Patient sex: M
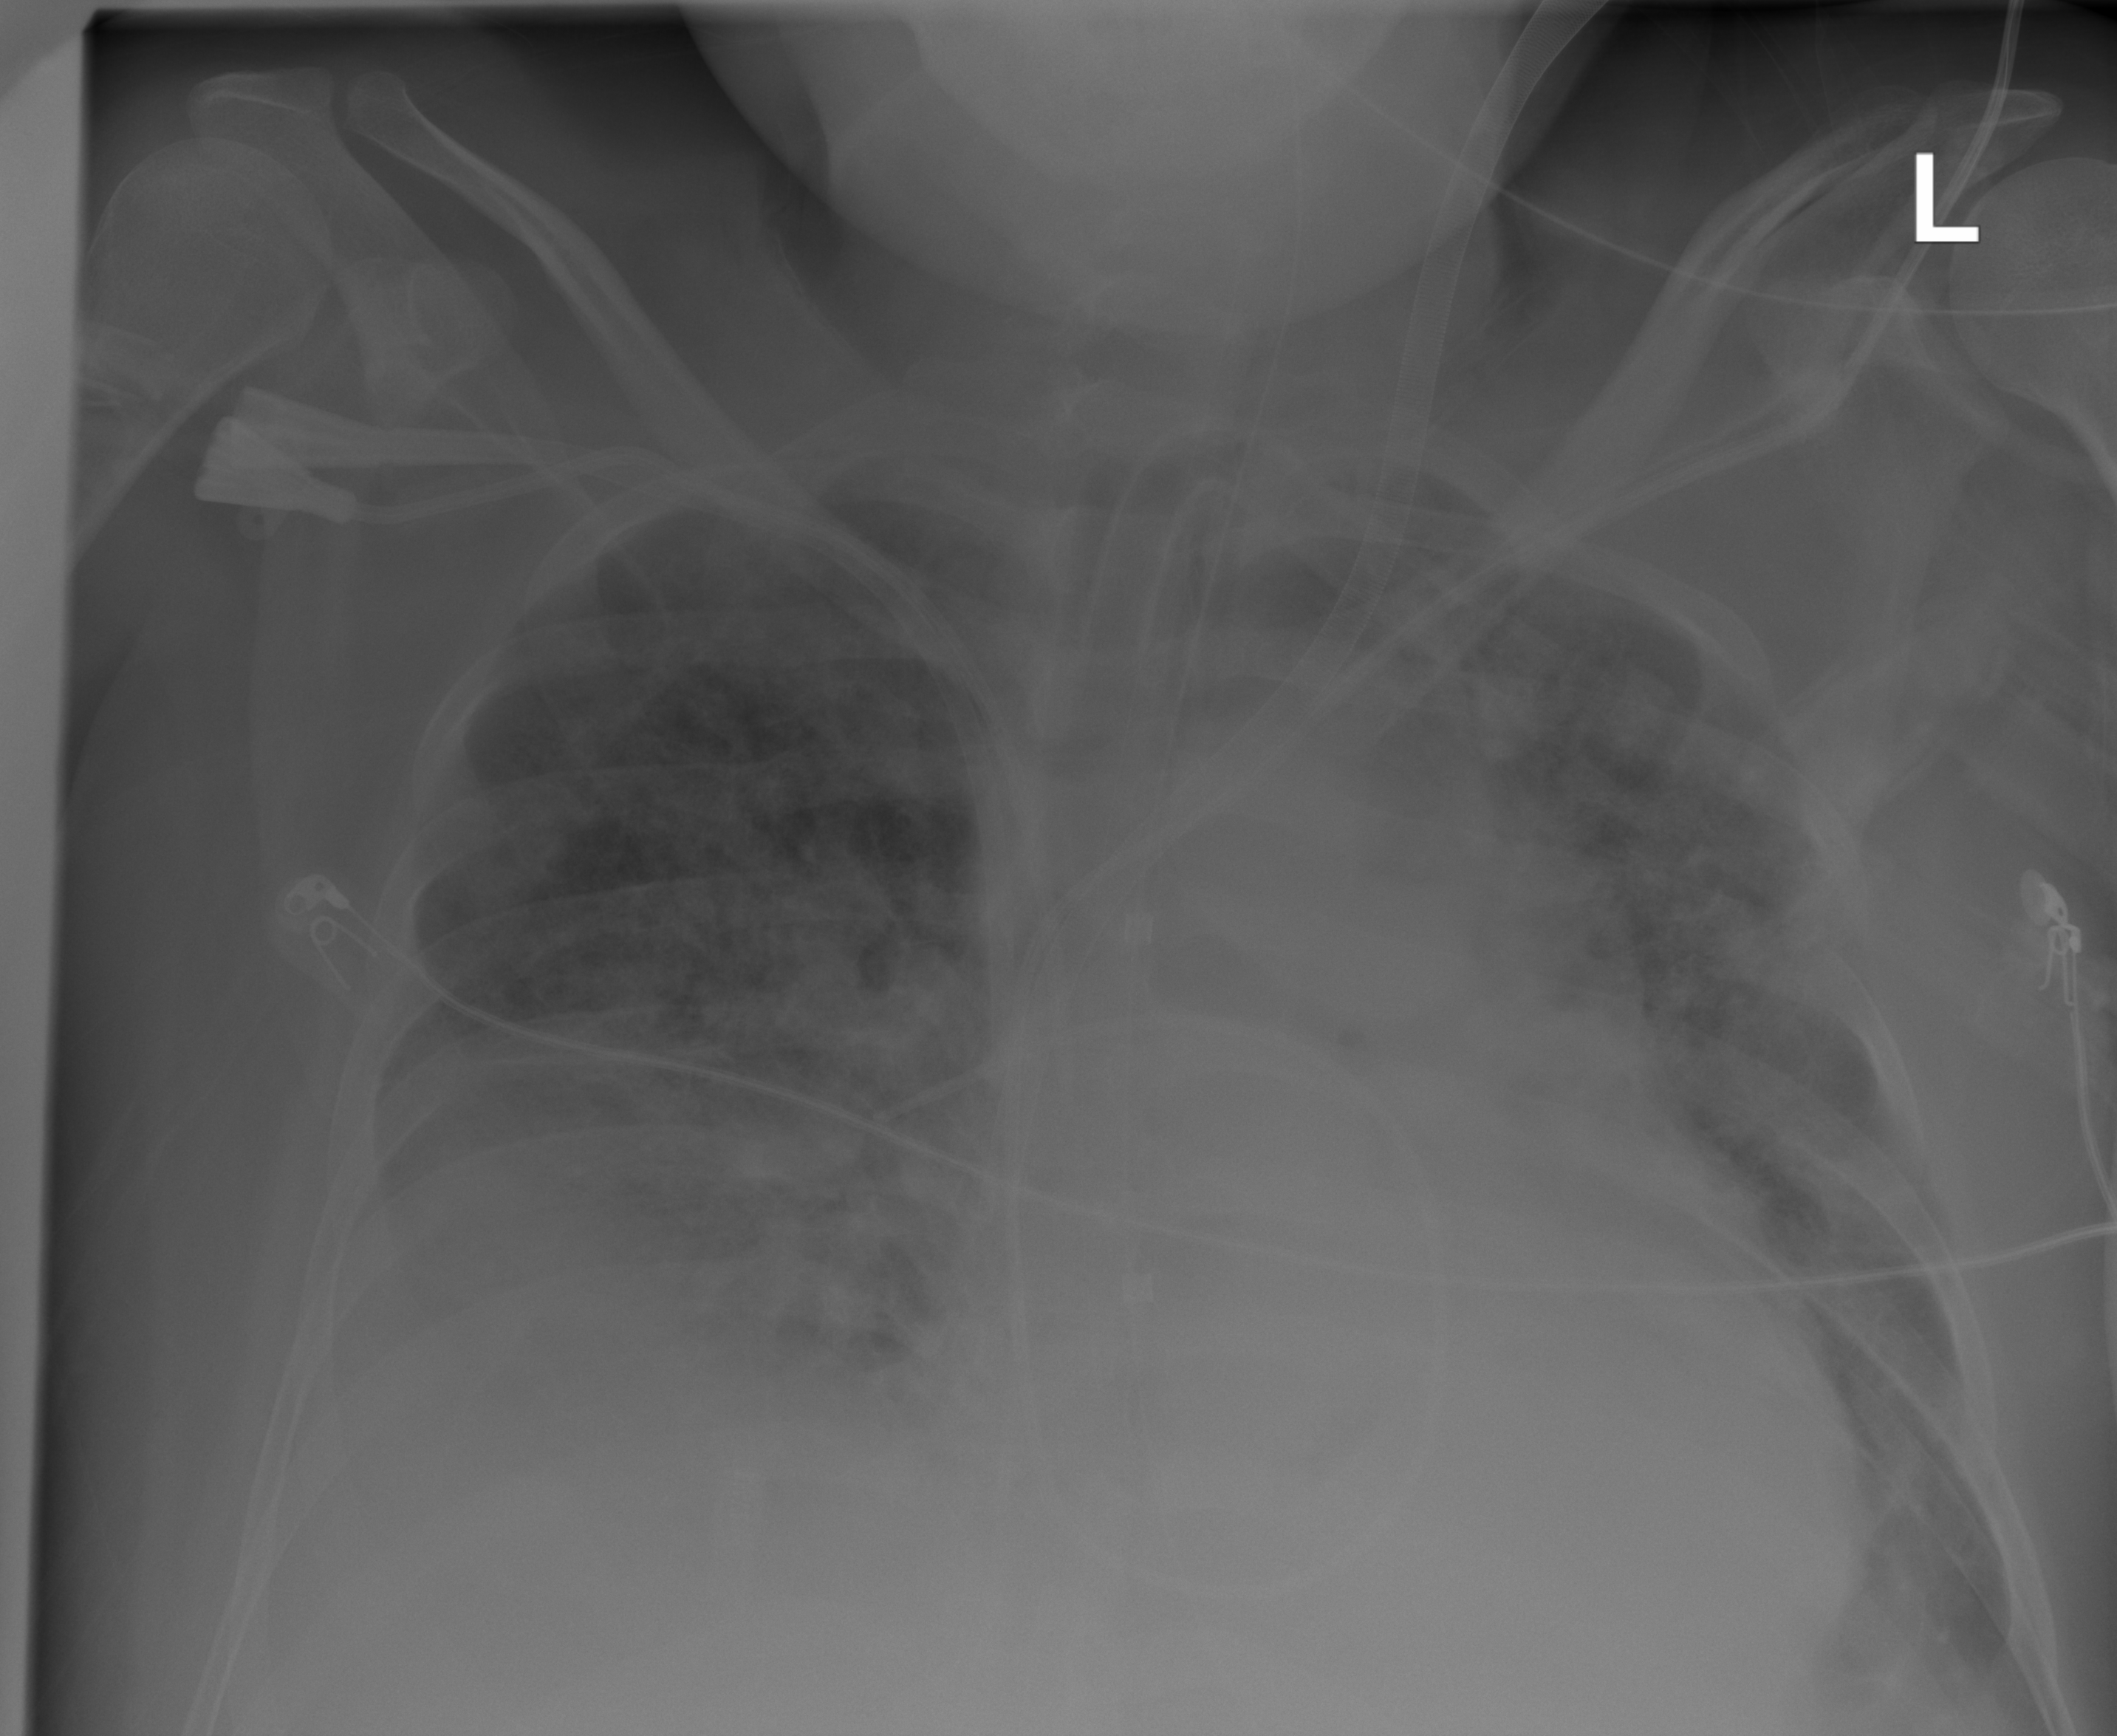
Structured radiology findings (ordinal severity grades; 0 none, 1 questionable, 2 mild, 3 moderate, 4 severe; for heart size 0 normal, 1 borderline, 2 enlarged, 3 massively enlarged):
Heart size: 0
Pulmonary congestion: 2
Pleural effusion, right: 3
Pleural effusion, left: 2
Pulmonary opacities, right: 3
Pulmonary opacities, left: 3
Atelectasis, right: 3
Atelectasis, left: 3